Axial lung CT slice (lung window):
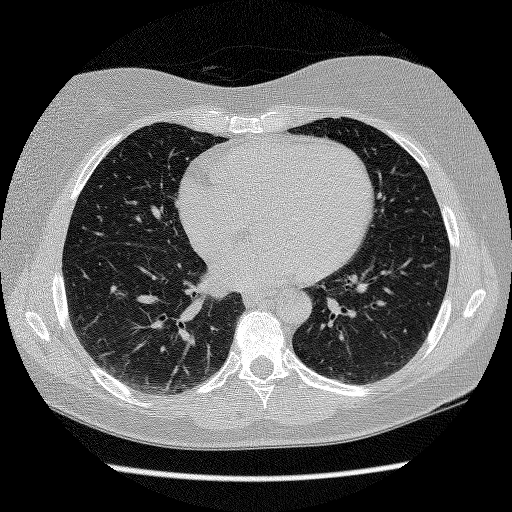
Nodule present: no